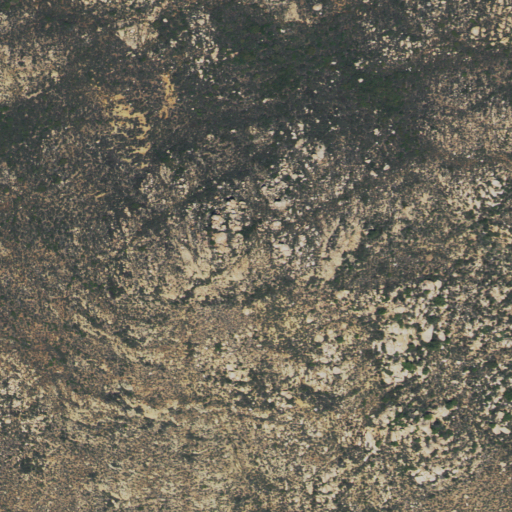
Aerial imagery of mountain in California named San Vicente Mountain containing shrub and grassland